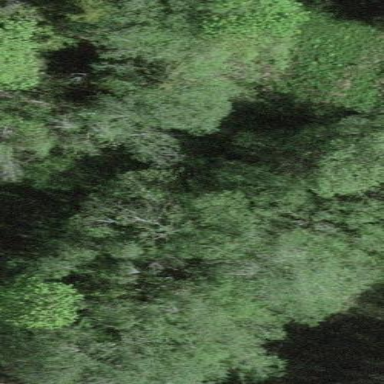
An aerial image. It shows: Patch of scrub vegetation.